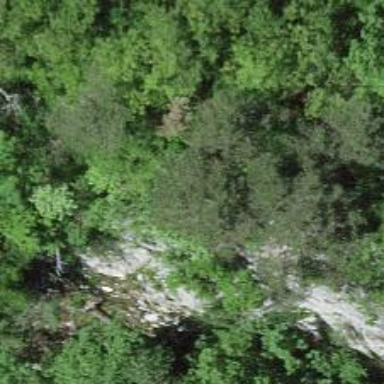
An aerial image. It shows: Cliff in nature.